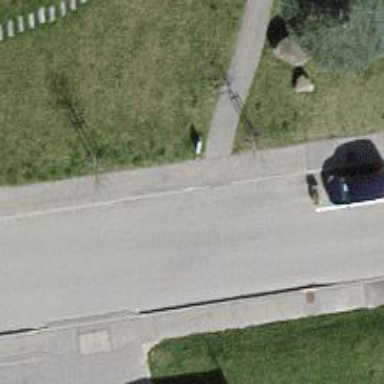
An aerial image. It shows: Residential road with asphalt surface and sidewalks on both sides.